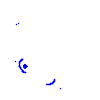
Particle: kaon